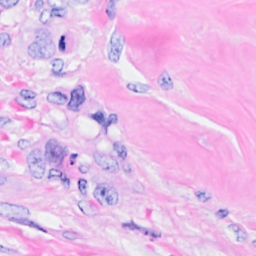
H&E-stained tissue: Breast